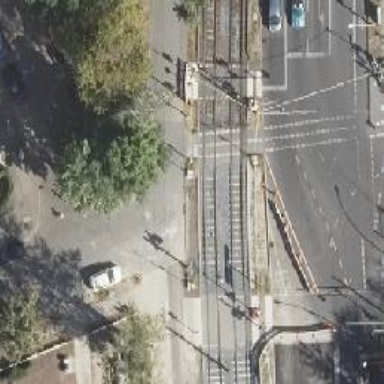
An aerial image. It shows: Tram crossing with traffic signals.